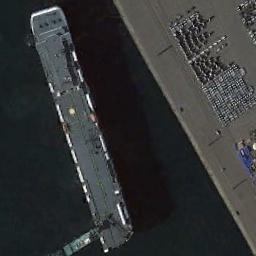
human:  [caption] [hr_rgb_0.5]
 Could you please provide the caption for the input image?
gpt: A light blue ro-ro ship docked at the dock with many neatly arranged cars .

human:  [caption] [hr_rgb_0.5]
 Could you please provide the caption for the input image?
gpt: The cargo ship is docked at the cargo terminal and the water is deep blue .

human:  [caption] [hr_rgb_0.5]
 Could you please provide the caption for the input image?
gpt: There is a ship in the black water on the shore .

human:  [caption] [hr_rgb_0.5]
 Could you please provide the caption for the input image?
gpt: There are many containers on the dock next to the ship .

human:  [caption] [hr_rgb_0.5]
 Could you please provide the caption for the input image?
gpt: The ship is near the harbor with many containers .